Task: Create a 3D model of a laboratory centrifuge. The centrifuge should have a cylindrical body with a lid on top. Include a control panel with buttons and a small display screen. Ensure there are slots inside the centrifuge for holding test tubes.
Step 570:
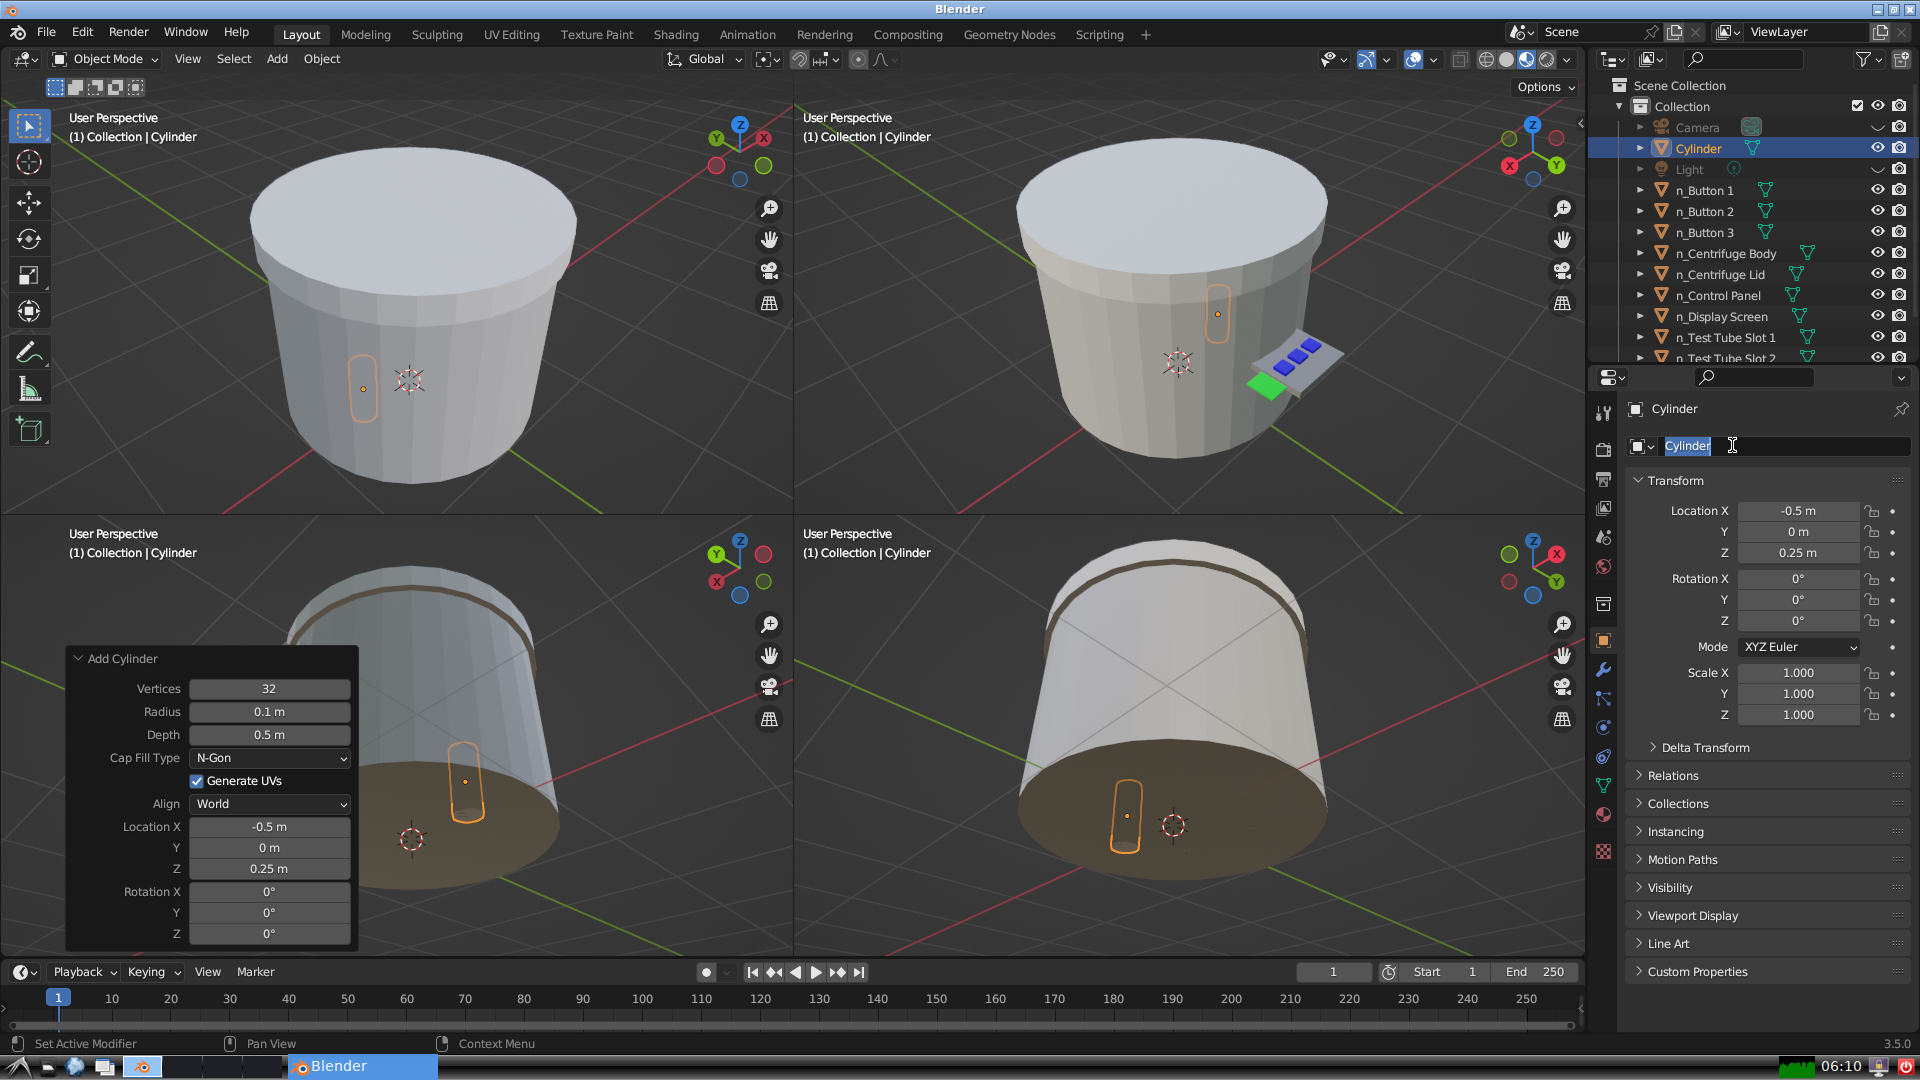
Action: input_text: n_Test Tube Slot 4